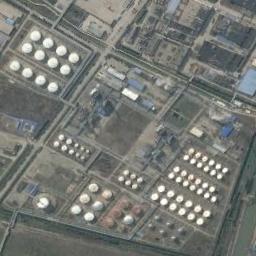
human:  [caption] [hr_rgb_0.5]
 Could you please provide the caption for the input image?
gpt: There are two rows of storage tanks, One of which is larger than the others .

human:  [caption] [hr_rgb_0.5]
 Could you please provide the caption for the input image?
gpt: There are many different sized storage tanks and many buildings in the factory .

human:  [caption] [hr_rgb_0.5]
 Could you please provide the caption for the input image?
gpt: There are many buildings beside the storage tanks .

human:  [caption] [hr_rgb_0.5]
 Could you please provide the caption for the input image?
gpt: There are many storage tanks on the bare land next to buildings .

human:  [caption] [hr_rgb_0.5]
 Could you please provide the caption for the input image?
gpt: There are many storage tanks arranged neatly .